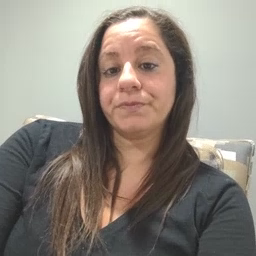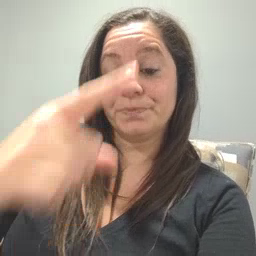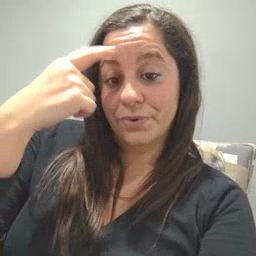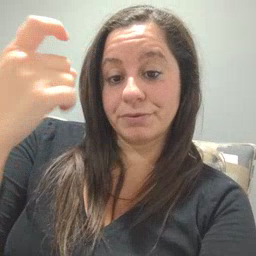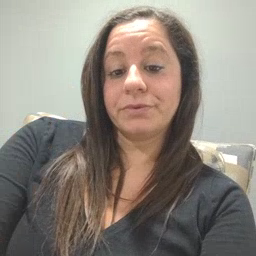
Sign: because